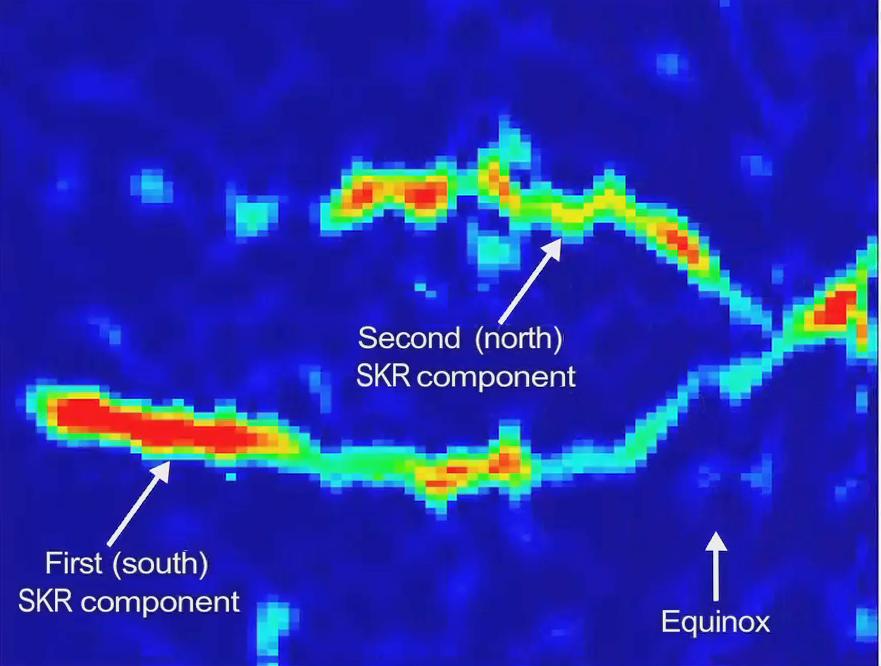
Saturn Radio Period Crossover Saturn, Cassini-Huygens